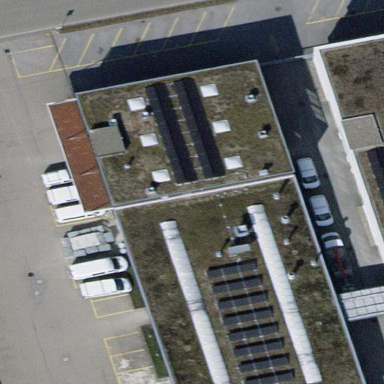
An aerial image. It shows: Industrial building.